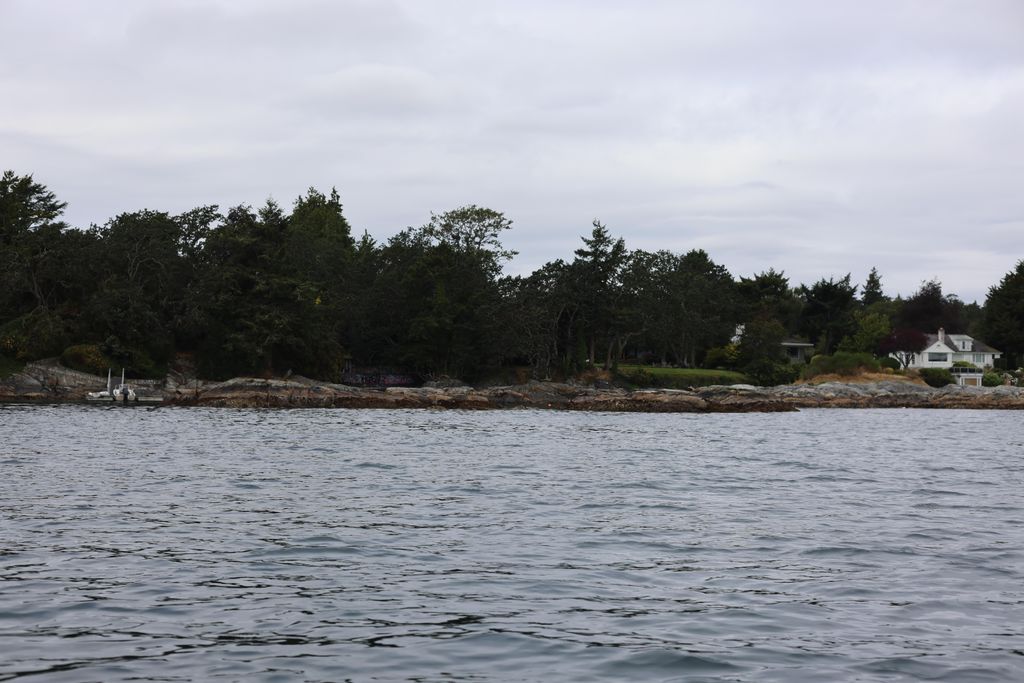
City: victoria